Question: Here is image to explain my question better

Every control has bounding box and every control has margins and padding. In the image The Gap between button border and the border of the bounding box is labeled as GAP-B, is this the padding or Margin?
Also there is gap between the two buttons GAP-A, is this the padding or margin?
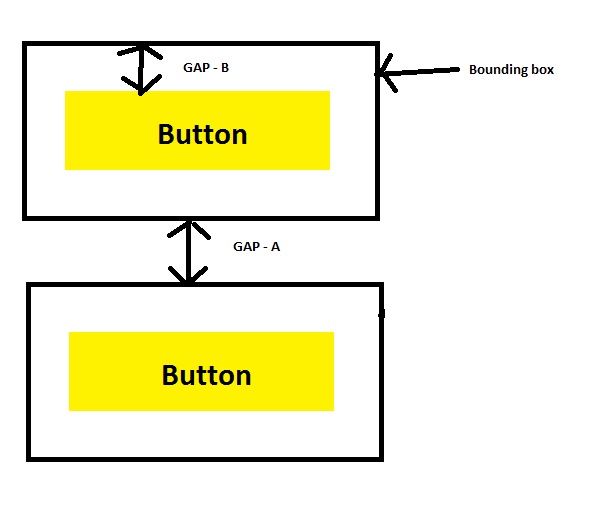
Answer: Gap A is padding where as Gab B is Margin.
Margin is defined as the gap between the element and each border.
Padding is defined as the gap between the border of 2 elements